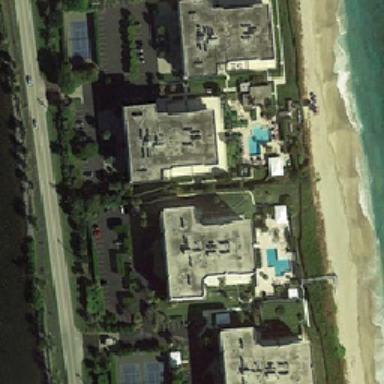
Some buildings with swimming pools are beaches .